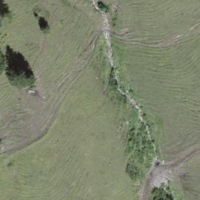
EUNIS habitat code: 26
Species observed at this site:
Eryngium alpinum